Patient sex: M
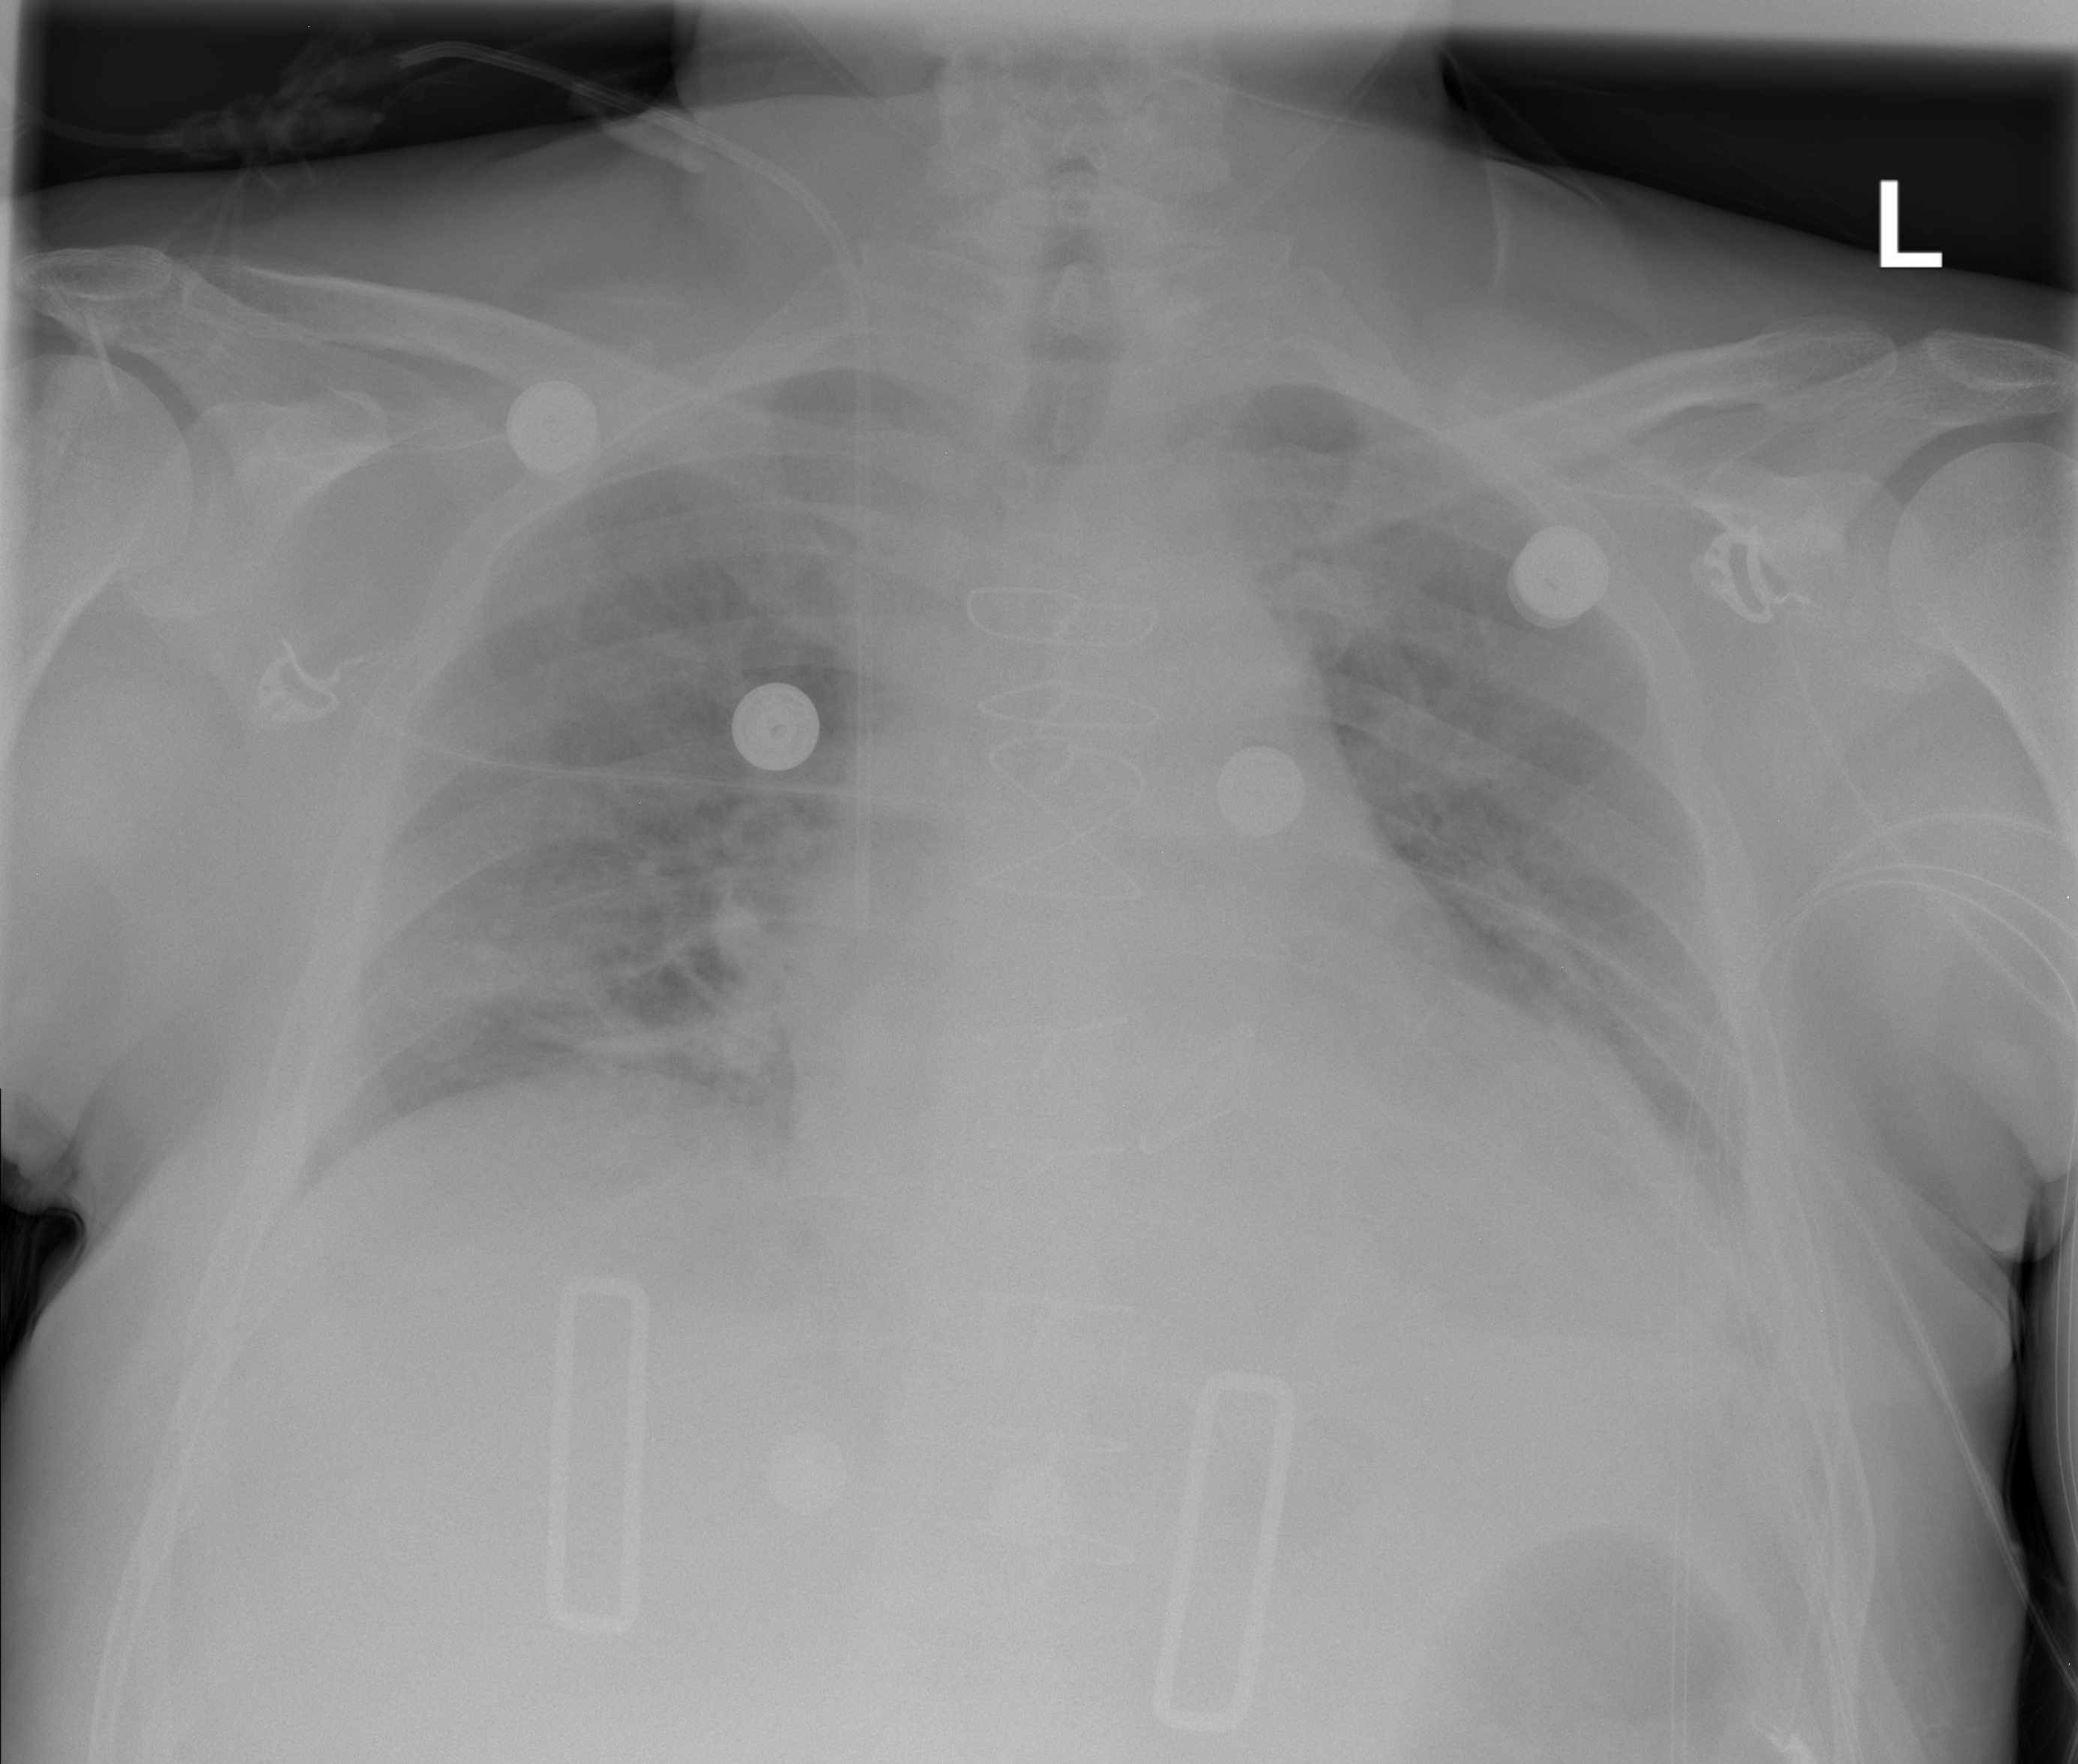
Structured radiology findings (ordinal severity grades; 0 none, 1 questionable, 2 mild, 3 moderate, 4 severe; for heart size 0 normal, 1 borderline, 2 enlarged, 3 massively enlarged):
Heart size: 2
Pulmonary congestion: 0
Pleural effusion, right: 0
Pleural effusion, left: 0
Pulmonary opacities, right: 0
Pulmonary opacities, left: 0
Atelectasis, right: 2
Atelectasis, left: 0